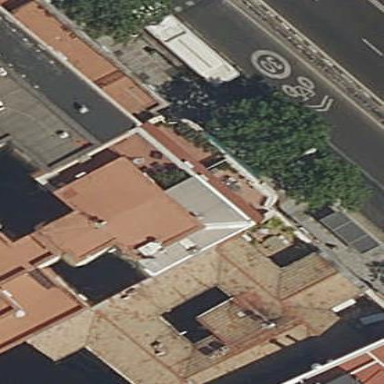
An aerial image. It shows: Part of building.